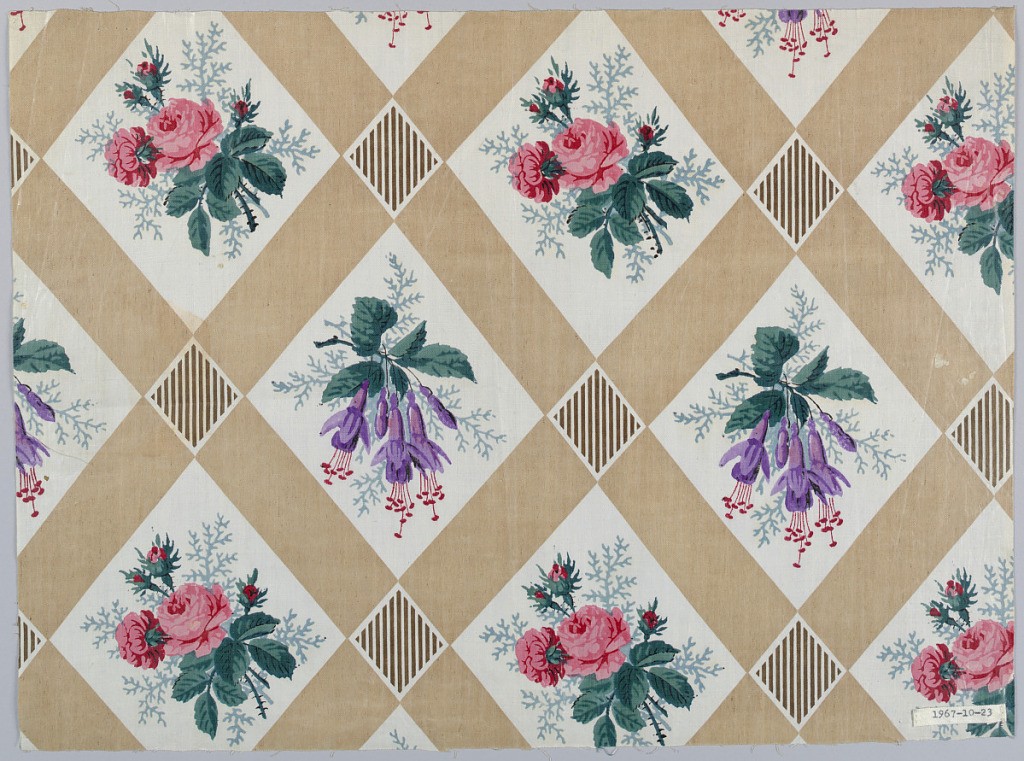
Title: Textile
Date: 1851–63
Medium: cotton Technique: printed by engraved roller and block printed
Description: Ground divided into diamond shapes by broad bands of solid tan, intersected by brown and white stripes. Each diamond shape frames a floral spray of roses printed in pink, red, blue-green and lavendar.